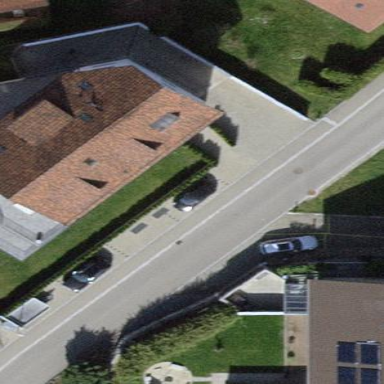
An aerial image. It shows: Building with gabled roof made of roof tiles.